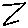
Label: zigzag